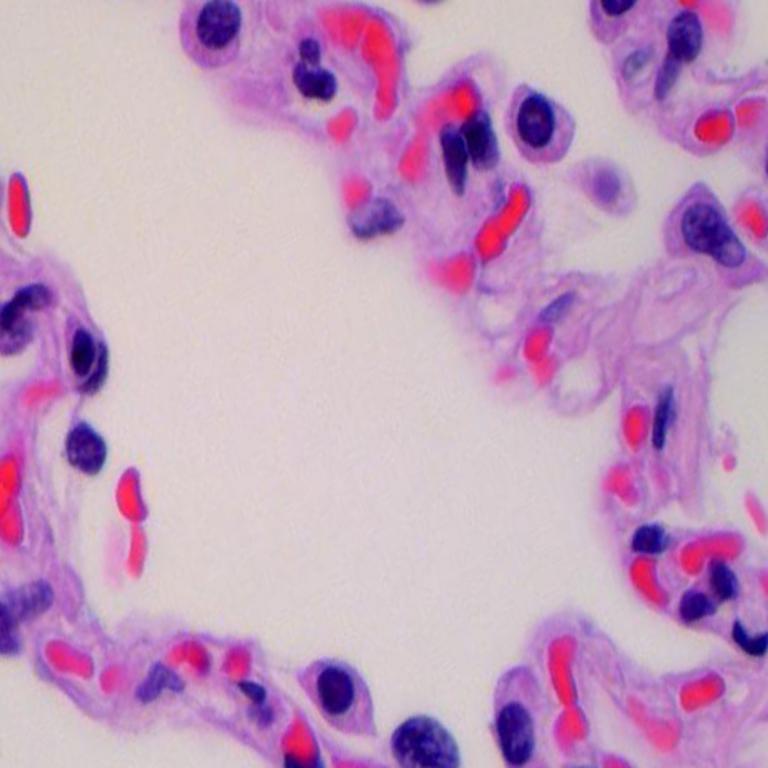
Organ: lung
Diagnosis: benign